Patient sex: F
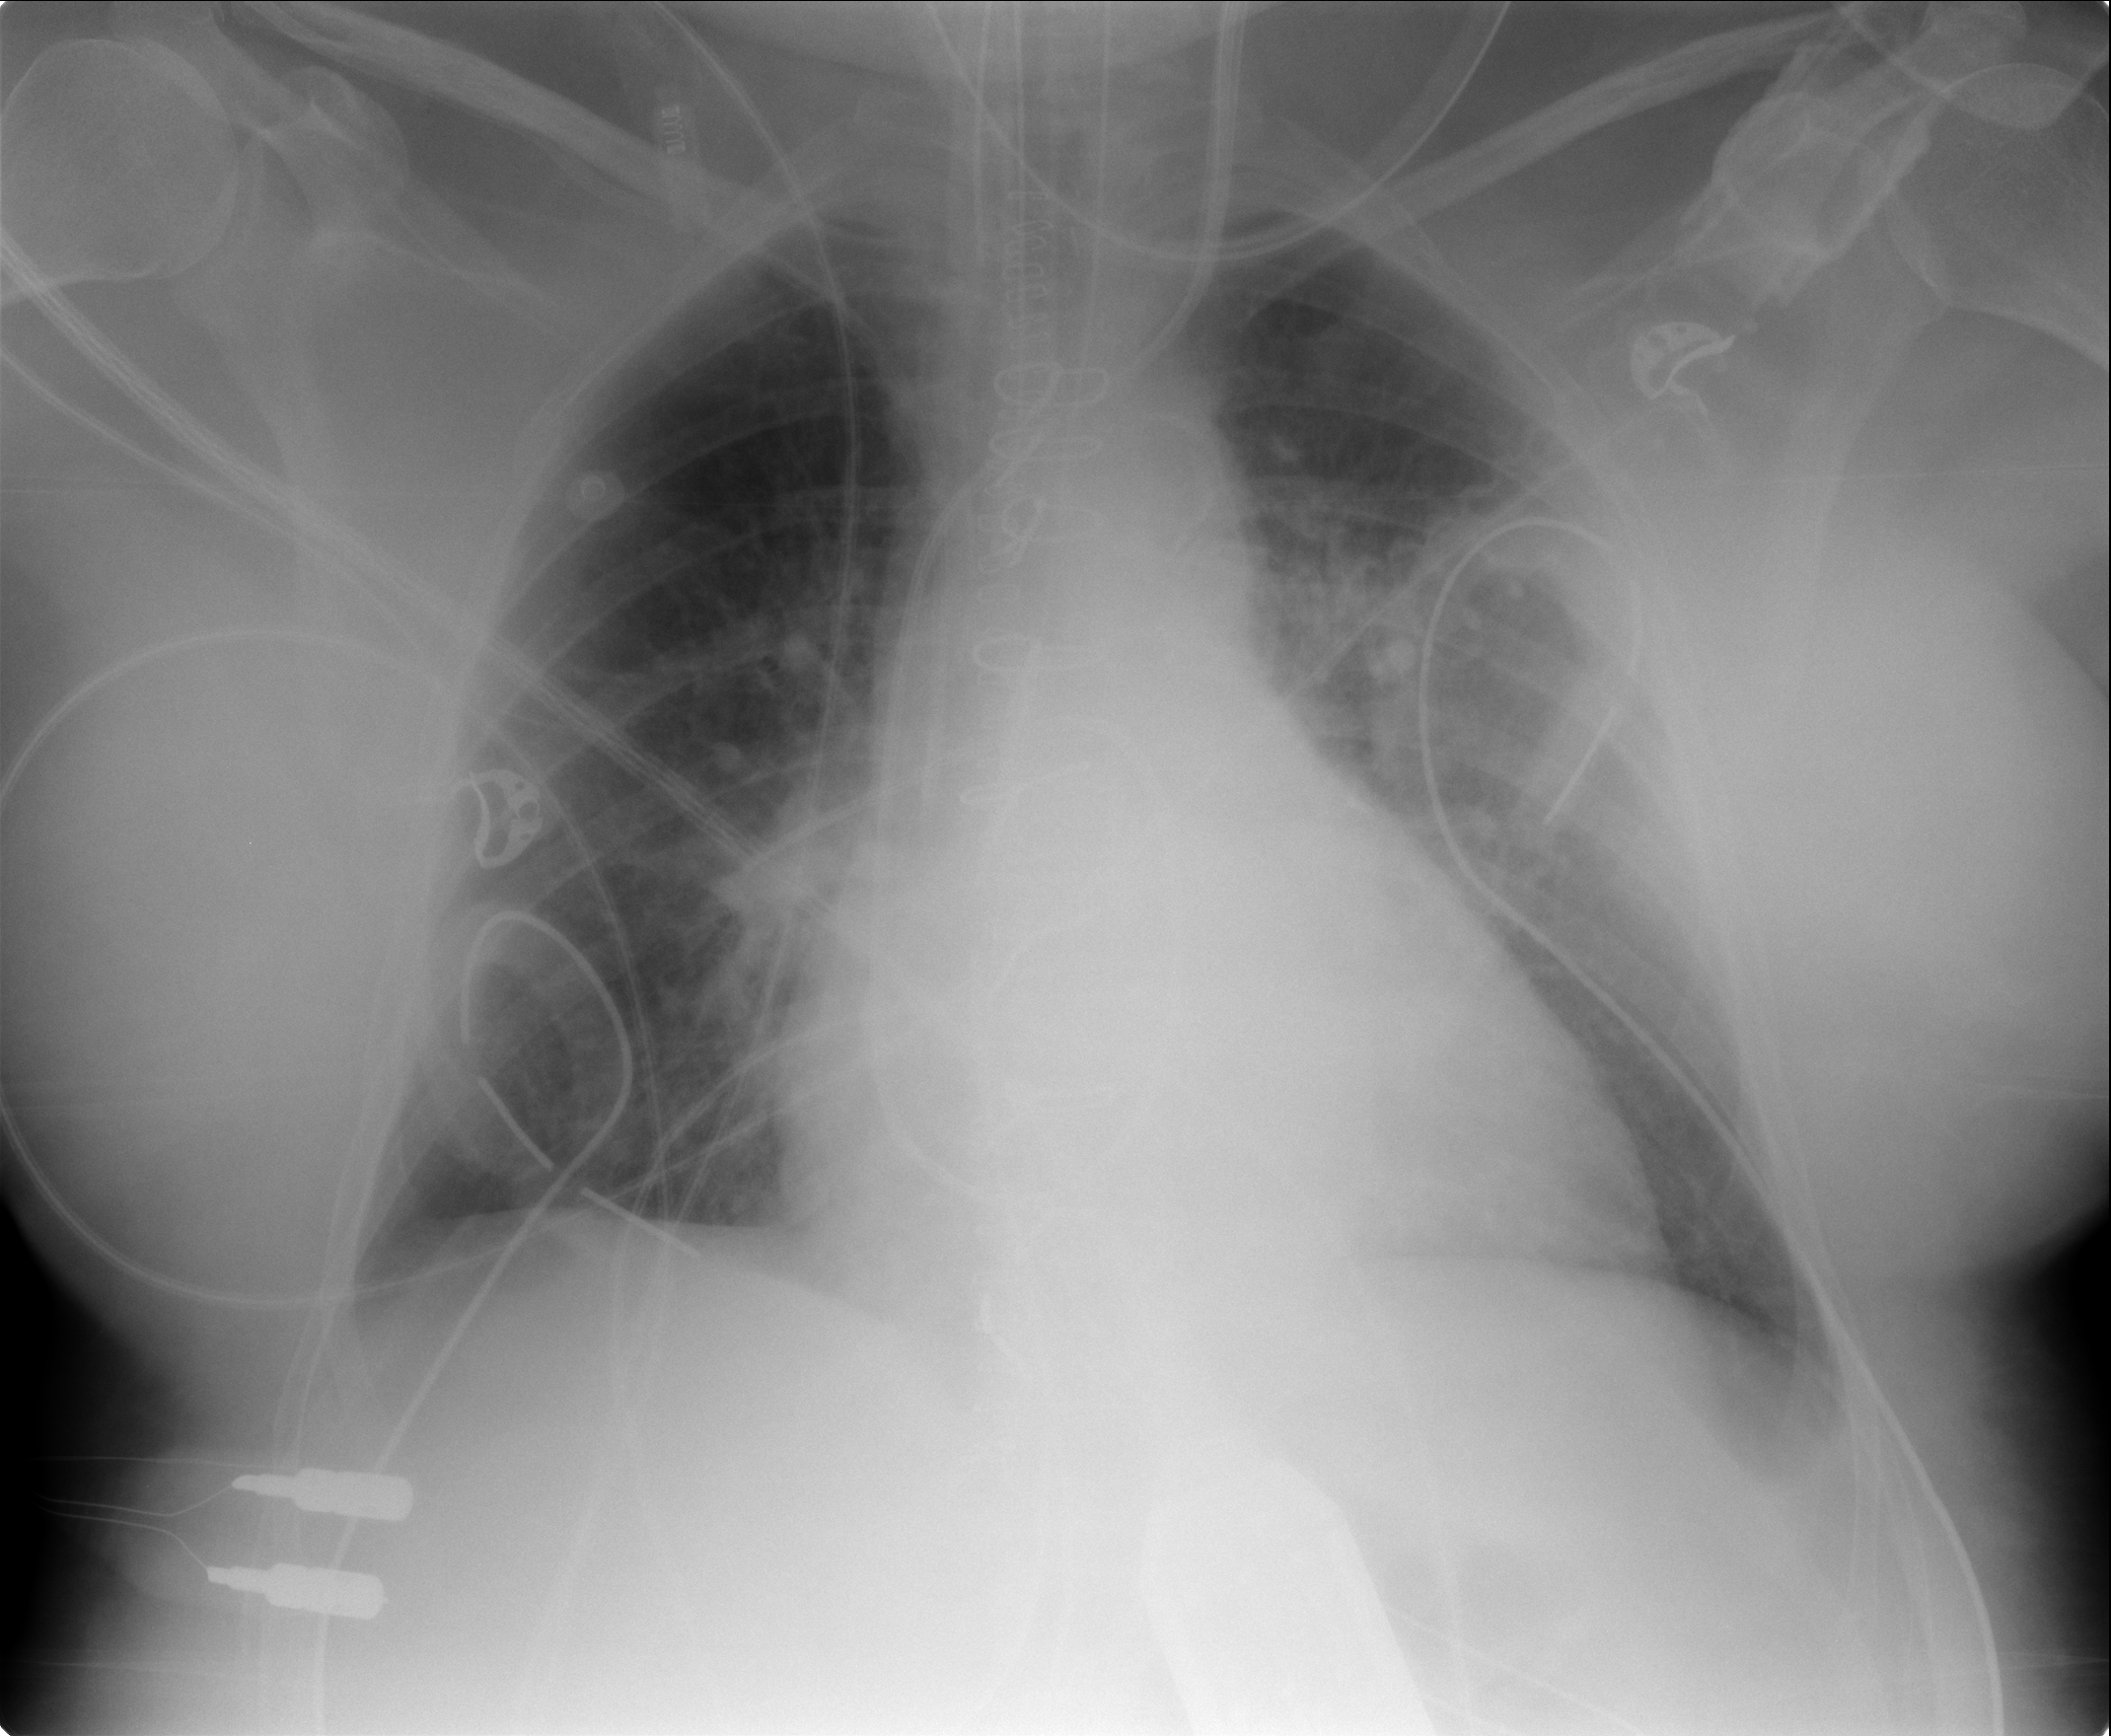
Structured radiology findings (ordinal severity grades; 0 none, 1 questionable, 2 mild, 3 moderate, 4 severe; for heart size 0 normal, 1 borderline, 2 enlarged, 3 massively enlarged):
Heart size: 2
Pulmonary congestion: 0
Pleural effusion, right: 1
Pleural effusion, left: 0
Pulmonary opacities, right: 0
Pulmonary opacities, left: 0
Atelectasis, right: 2
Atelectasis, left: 2